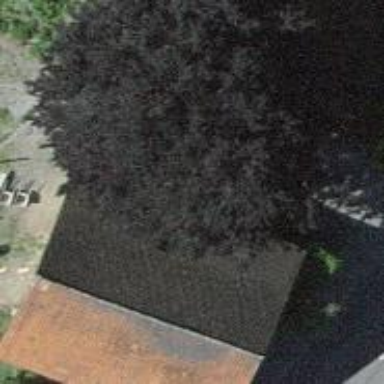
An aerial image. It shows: Barn.